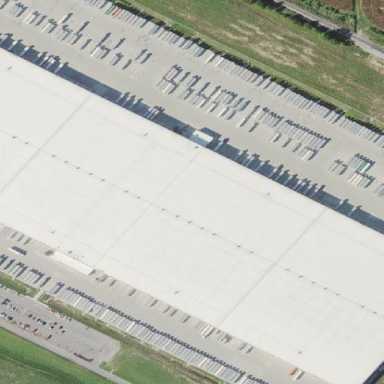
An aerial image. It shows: Warehouse.